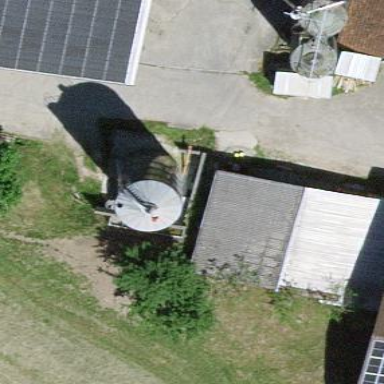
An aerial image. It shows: Group of garages.